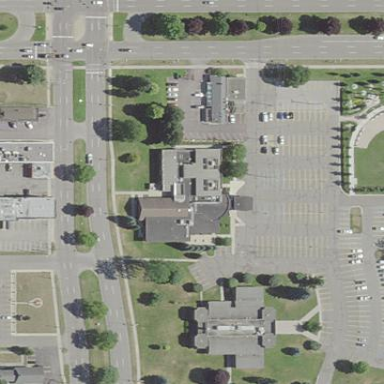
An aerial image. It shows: Public building.